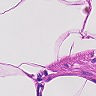
Metastatic tissue present: no